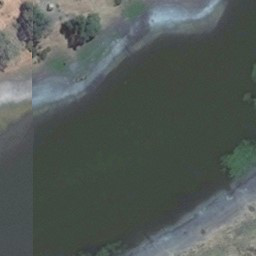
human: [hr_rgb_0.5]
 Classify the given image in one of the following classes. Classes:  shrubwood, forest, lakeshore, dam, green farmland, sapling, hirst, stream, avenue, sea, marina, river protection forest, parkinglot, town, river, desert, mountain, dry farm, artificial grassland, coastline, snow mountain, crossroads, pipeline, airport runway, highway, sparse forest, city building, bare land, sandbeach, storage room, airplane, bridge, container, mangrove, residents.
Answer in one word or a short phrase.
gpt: river